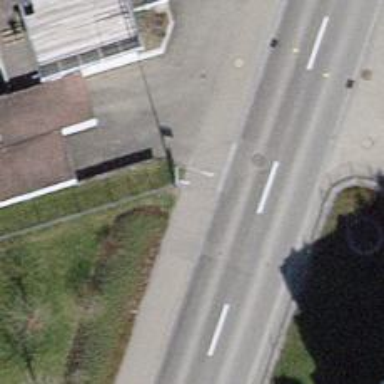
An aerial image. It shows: Bus stop with platform for public transport.